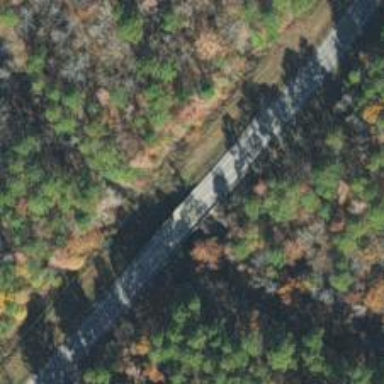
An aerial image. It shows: Tertiary road on beam bridge.